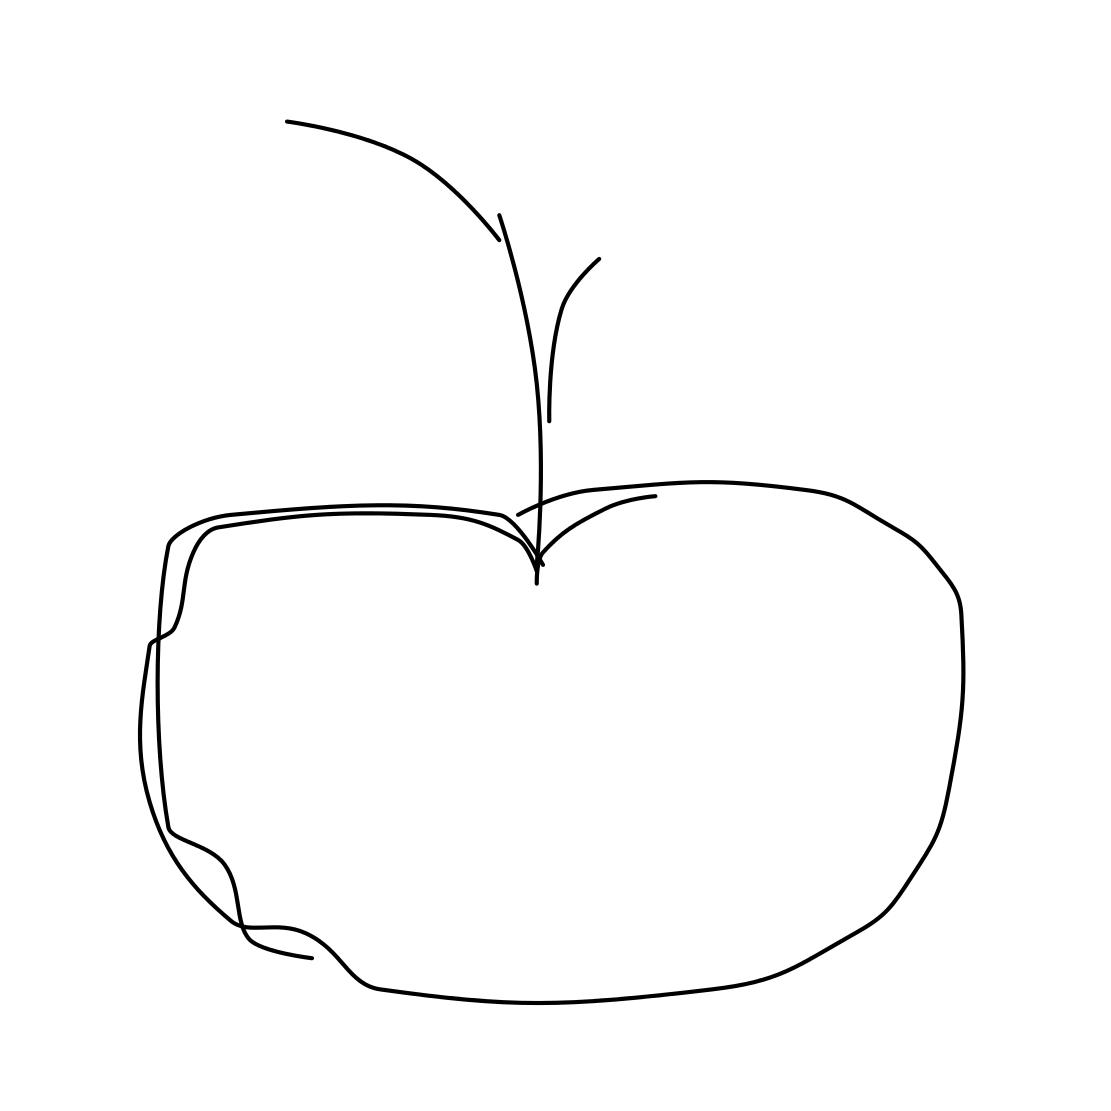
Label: apple